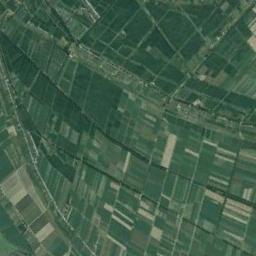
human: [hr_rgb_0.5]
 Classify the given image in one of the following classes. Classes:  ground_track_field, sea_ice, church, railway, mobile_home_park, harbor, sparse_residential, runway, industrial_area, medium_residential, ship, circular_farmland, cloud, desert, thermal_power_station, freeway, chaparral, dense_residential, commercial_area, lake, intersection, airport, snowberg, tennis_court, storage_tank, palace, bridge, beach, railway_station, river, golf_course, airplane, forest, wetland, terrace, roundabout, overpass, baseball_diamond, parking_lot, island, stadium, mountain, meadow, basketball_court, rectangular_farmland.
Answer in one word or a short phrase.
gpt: rectangular_farmland